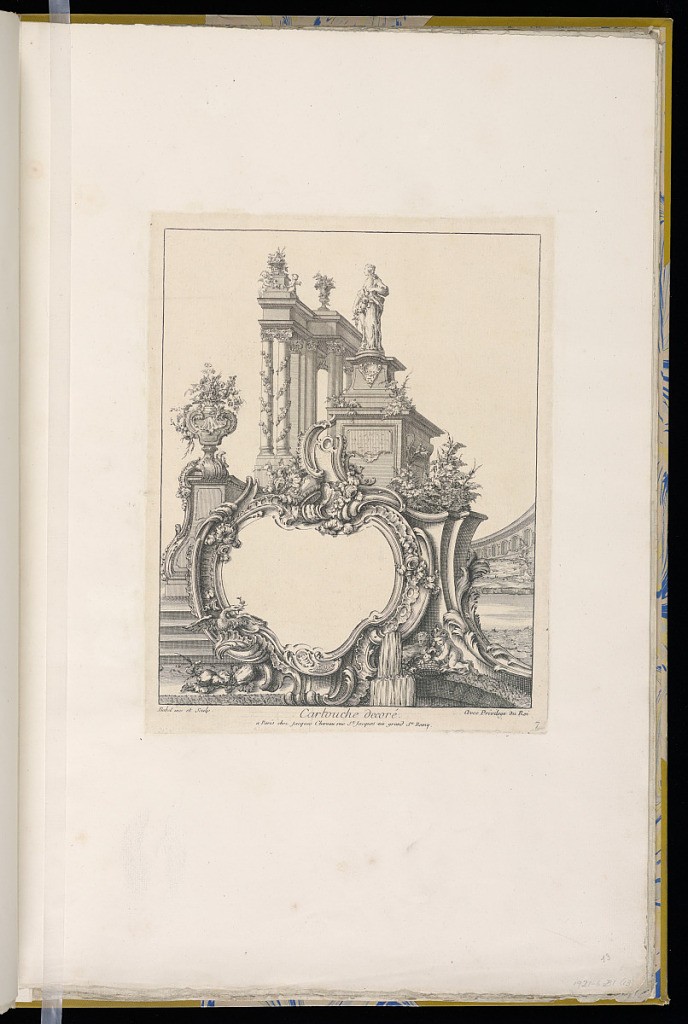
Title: Cartouche decoré
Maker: Pierre Edme Babel, French, 1720–1775
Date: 1743-1763
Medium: Etching and engraving on off-white laid paper
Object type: Print
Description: Rocaille cartouche in front of an architectural colonnade and a monumental statue of a female allegorical figure.The bottom right of the cartouche spills water into a basin. The plate is signed and numbered.